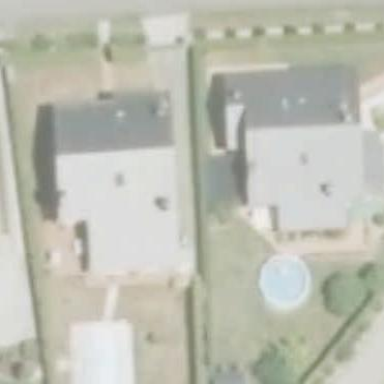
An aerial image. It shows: Simple house.